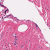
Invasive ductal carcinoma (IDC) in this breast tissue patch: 0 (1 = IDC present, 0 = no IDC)